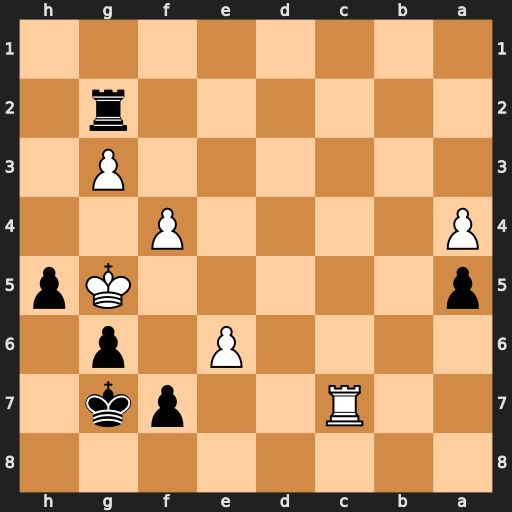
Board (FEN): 8/2R2pk1/4P1p1/p5Kp/P4P2/6P1/6r1/8
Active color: b
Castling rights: -
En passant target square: -
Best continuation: Rxg3+ Kh4 Rg4+ Kh3 Rxf4